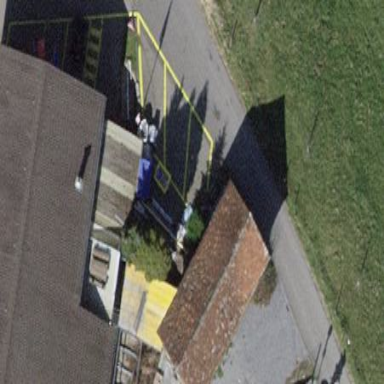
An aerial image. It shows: Warehouse building with gabled roof.